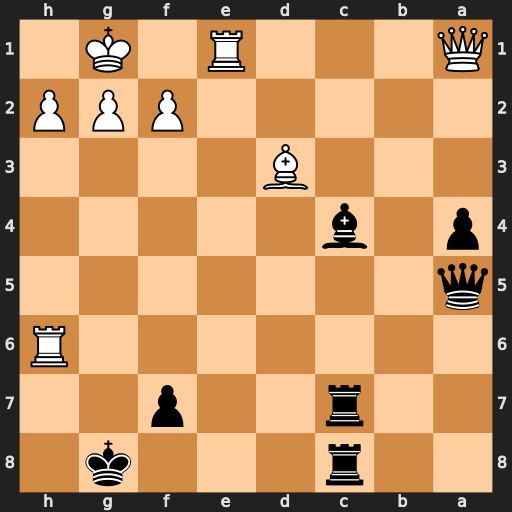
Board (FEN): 2r3k1/2r2p2/7R/q7/p1b5/3B4/5PPP/Q3R1K1
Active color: b
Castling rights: -
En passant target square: -
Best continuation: Qxe1+ Qxe1 Bxd3 h3 Rc1 Qxc1 Rxc1+